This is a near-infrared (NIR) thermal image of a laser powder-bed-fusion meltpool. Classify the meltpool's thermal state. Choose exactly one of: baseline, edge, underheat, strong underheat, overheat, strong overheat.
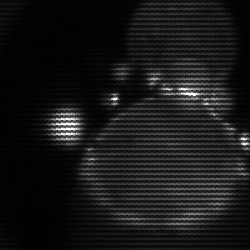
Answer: edge